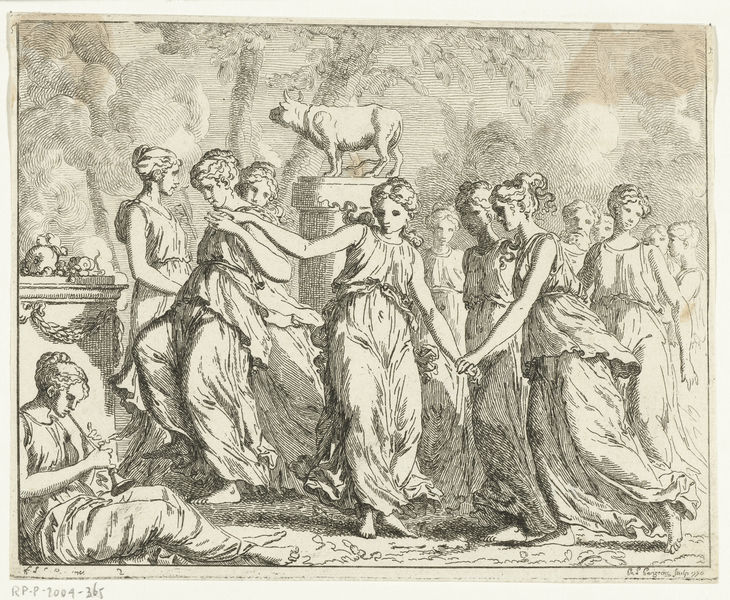
Titel: Dans rond een beeld
Künstler: Philippe Louis Parizeau
Standort: Amsterdam
Institution: Rijksmuseum
Schlagwörter: celebration, hands, robes, white, women, black, dresses, grey, hair, robe, salon, sitting, woman, print, hand, smoke, greek, mythology, roman, tree, trees, forest, black and white, dog, sketch, nymphs, curls, statue, festival, instrument, music, signature, circle, cow, venus, play, bull, horn, pillar, togas, dance, dancing, hold, trumpet, ceremony, idol, romans, fruits, sacrifice, offering, muses, pipe, pig, curly hair, tress, signed, pork, social gathering, kere, keres, palyps, kore, kores, european women, canine sculpture, women dancing, greek women, arcaic greek sculpture, greek women at play, misic, virgins